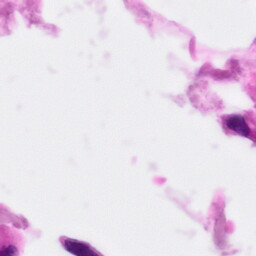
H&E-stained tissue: Pancreatic